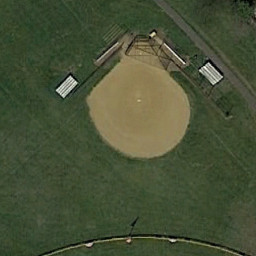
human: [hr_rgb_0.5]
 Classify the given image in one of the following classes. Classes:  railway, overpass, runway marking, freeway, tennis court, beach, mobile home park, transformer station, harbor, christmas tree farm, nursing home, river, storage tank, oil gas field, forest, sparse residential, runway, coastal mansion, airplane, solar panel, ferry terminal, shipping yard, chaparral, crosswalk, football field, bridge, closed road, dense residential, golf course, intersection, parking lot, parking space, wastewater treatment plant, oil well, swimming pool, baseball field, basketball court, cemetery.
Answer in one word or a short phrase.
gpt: baseball field